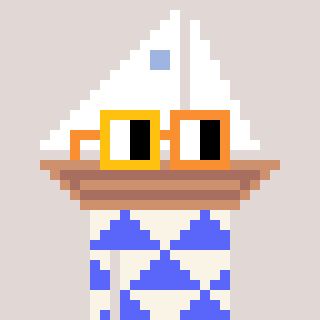
a pixel art character with square yellow and orange glasses, a sailboat-shaped head and a purple-colored body on a warm background